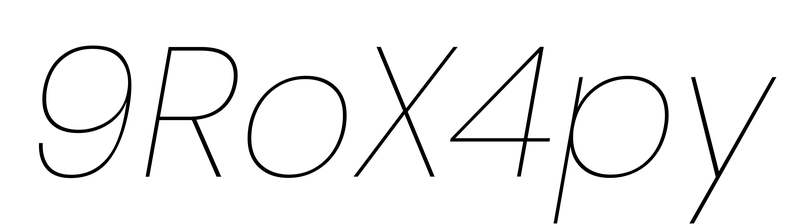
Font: Poppins-ThinItalic